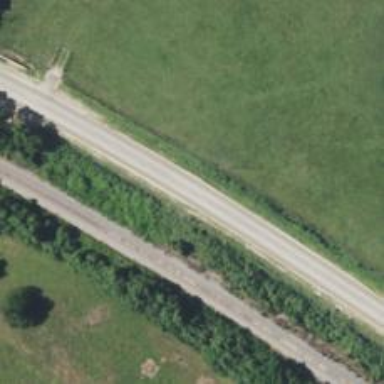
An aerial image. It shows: Secondary road.